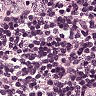
Metastatic tissue present: no